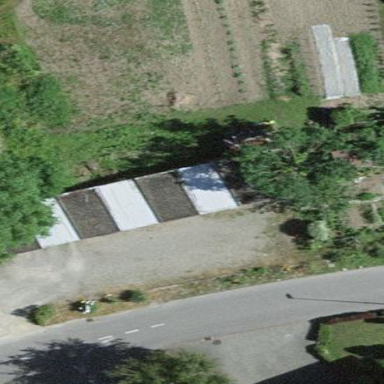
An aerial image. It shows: Garage building.